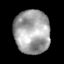
Tissue: skin
Cell type: Epithelial cells
Senescence score: 0.2681
Nuclear area (px): 1526
Mean DAPI intensity: 162.236